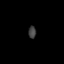
Tissue: lung
Cell type: Epithelial cells
Senescence score: 0.22
Nuclear area (px): 91
Mean DAPI intensity: 62.934